Question: grid template area is causing the bottom of my website to have an empty blank space, I have tried using grid template rows to make 6 rows but it doesn't work either. looking through the console, it doesn't seem to be the fault of any footer 's element padding/margin either.

HTML
'''
body{
display: grid;
grid-template-areas:
"header header"
"headingImage headingImage"
"container container"
"mainContent mainContent"
"formContainer formContainer"
"footer footer";
grid-template-rows: auto auto auto auto auto auto;
}
'''
'''
<div class="footerContainer">
<div class="contact">
<ul>
<li >Contact the author:</li>
<li >xxxx</li>
<li ><a href="xxxxx">xxxxx</a></li>
<li >Contact: xxxxx</li>
</ul>
</div>
<div class="social">
<br>
<P>Follow us on our socials:</P>
<div id="socialIcon">
<ul>
<li><a href="https://www.instagram.com/"><img src="images/instagram.png" alt=""></a></li>
<li><a href="https://www.facebook.com/"><img src="images/facebook.png" alt=""></a></li>
</ul>
<p id="copyright"> content and photo used are strictly for educational purposes only. </p>
</div>
</div>
<button id="backToTop"><span class="arrow up"></button>
</div>
</footer>
'''
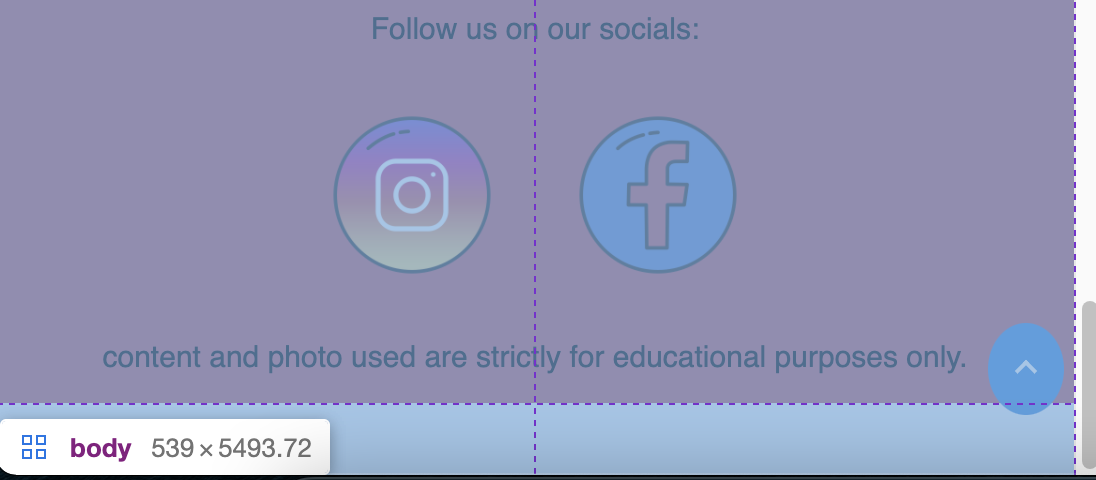
Answer: Note that
'''
grid-template-rows: auto auto auto auto auto auto;
'''
is completely since it describes what the browser would do if you didn't define it at all, meaning if you remove the declaration, nothing will change.
Also note that for any element to take the "remaining" space of a grid, it needs to be defined using a fractional unit 'fr'. For the browser to know how much that is - the "remaining" space - the grid container needs to have a defined 'height' (or at least 'min-height').
I suggest you try this:
'''
body { min-height: 100vh; margin: 0; grid-template-rows: repeat(4, auto) 1fr; }
'''